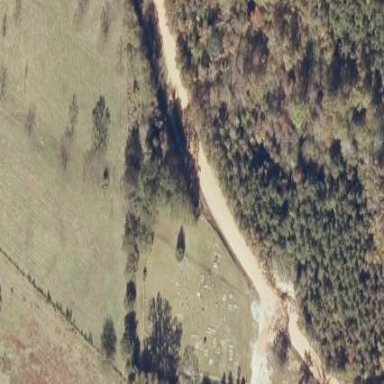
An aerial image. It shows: Cemetery.